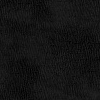
Atmospheric dust classification: not_dusty